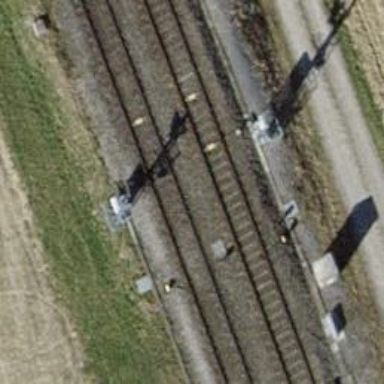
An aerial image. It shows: Railway signal.